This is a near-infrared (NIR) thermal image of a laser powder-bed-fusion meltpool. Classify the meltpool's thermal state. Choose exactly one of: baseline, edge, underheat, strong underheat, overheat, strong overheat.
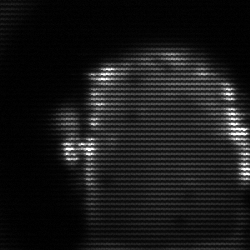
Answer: baseline